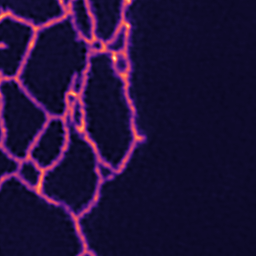
Label: Super-resolution ER image